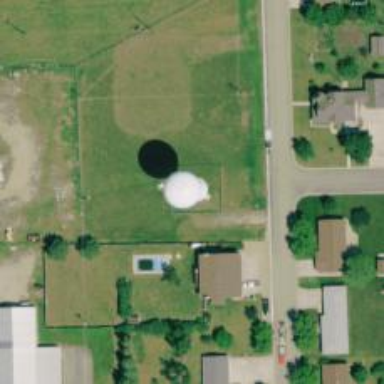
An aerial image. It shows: Water tower that is man-made.